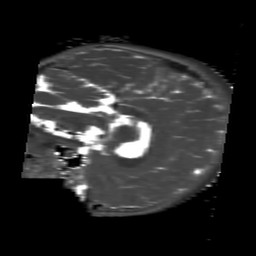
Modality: T2map
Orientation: sagittal
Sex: female
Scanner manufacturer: siemens
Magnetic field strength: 3 T
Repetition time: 4 s